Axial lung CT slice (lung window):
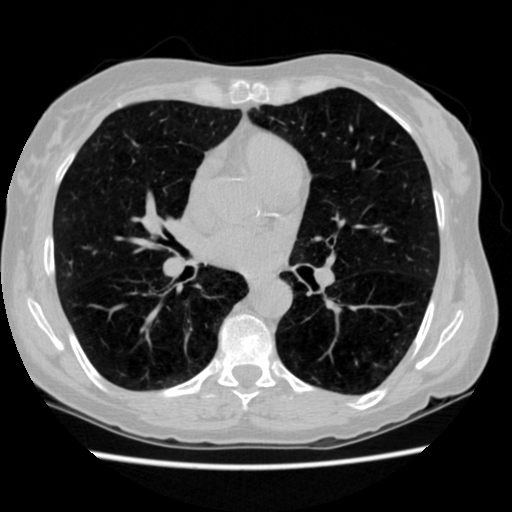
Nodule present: no